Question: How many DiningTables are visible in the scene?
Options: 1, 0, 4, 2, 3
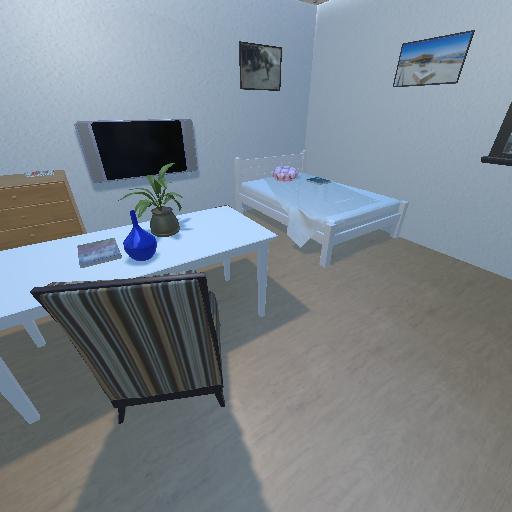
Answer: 1